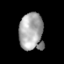
Tissue: prostate
Cell type: Epithelial cells
Senescence score: 0.7553
Nuclear area (px): 898
Mean DAPI intensity: 164.668